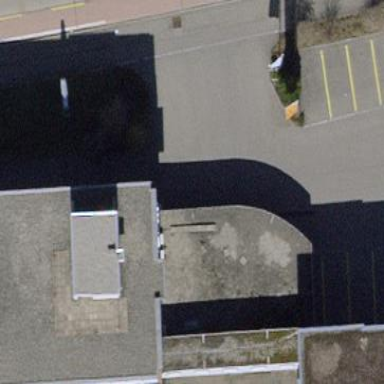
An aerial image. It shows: Building with flat roof.